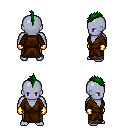
a pixel art fantasy rpg character, male body template, dark elf, purple skin, brown robe, robe skirt, green mohawk hairstyle, gold gloves, four views (front, back, left, right), 2x2 character sprite sheet, small pixel art, hard edges, no anti-aliasing